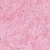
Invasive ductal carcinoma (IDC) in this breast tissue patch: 0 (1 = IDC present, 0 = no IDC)